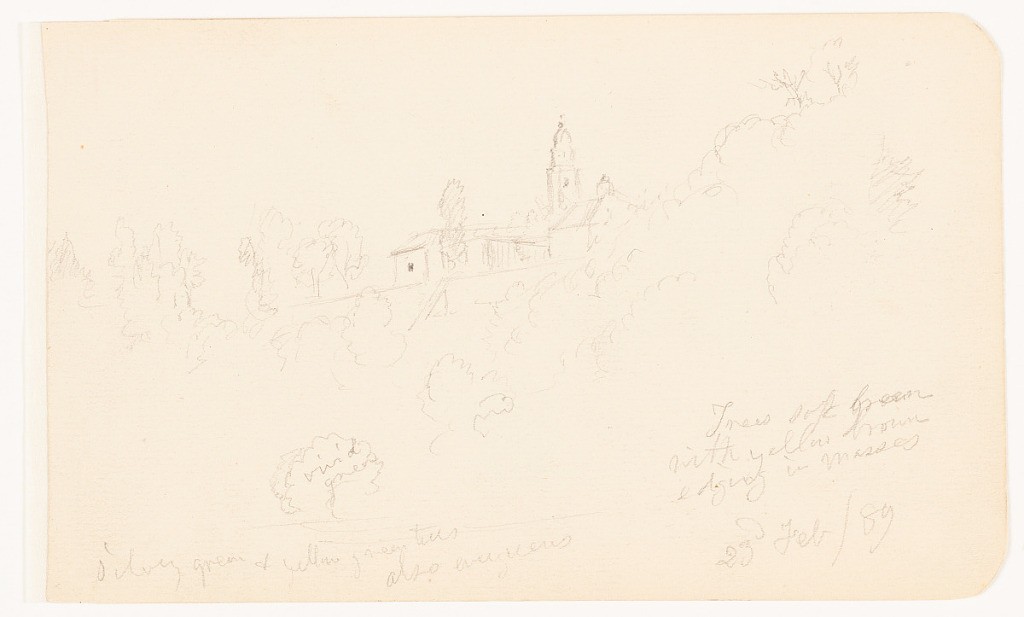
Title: Church on a Wooded Hill, Mexico
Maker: Frederic Edwin Church, American, 1826–1900
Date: February 23, 1889
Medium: Graphite on off-white wove paper; verso: graphite
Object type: Drawing
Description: Landscape and architecture sketch showing a view of a church on a heavily wooded hill in Mexico--likely in the city of Cuautla or Miraflores. Situated on a hill in the middle distance at upper center, a sprawling church with a tall belltower is flanked by billowing treetops. In the foreground, loosely rendered treetops blanket the ascending hillside.